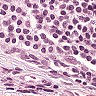
Metastatic tissue present: no